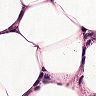
Metastatic tissue present: no